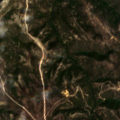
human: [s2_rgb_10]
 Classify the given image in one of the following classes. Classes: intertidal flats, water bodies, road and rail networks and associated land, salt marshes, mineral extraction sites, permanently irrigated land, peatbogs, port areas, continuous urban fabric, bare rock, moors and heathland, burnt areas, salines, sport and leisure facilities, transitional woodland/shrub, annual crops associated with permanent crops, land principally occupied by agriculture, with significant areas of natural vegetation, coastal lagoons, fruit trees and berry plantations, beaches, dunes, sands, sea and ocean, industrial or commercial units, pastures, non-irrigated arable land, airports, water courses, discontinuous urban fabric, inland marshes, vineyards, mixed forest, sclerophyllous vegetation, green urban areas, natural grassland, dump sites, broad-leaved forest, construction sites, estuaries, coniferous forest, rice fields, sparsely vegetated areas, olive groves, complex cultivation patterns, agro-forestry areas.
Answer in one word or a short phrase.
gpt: natural grassland, sclerophyllous vegetation